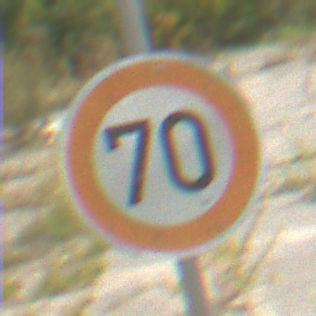
Verkehrszeichen: Geschwindigkeit70
Umgebung: Outdoor, Suburban
Tageszeit: Midday
Wetter: PartlyCloudy
Licht: Natural
Jahreszeit: Summer
Kontrast: HighContrast